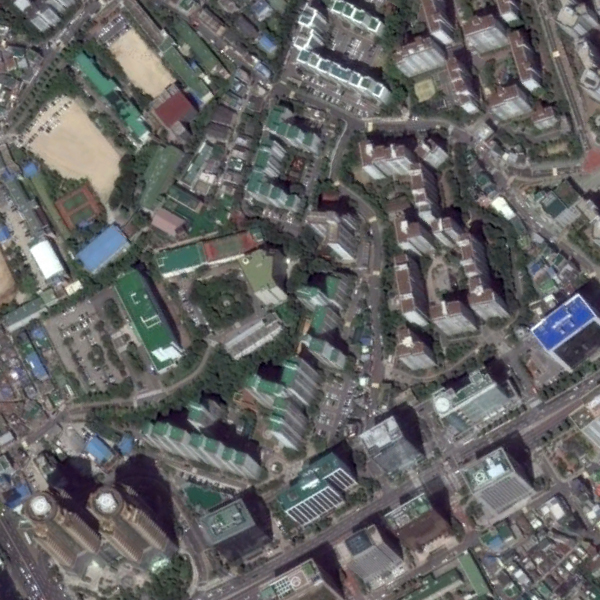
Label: Commercial